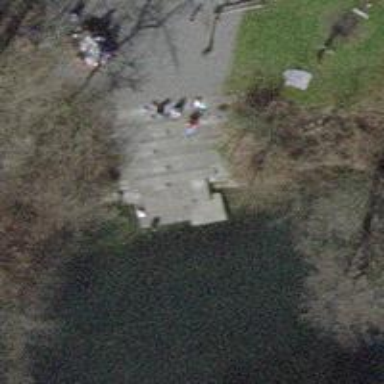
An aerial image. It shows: Set of steps on the road.